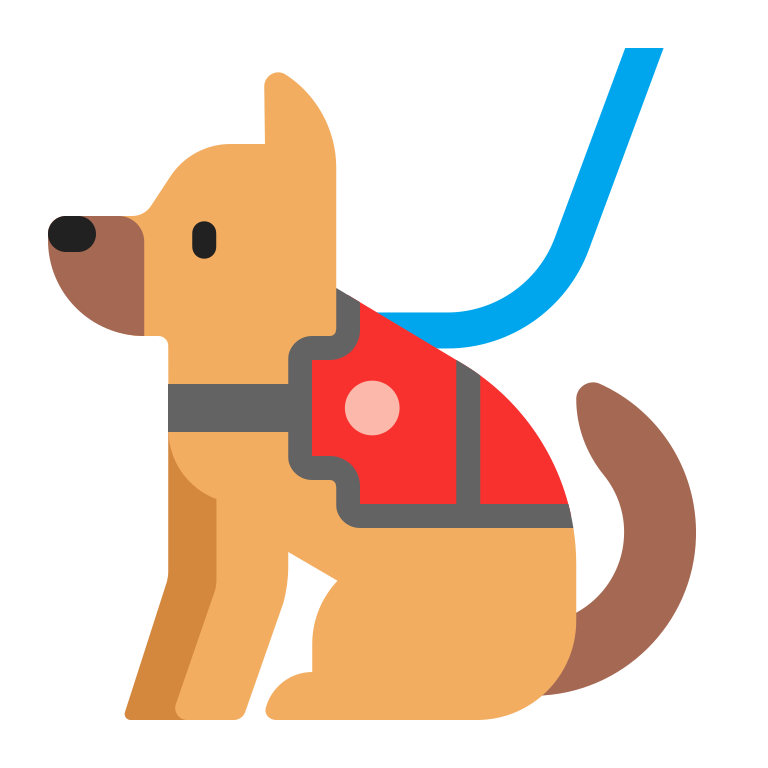
service dog flat